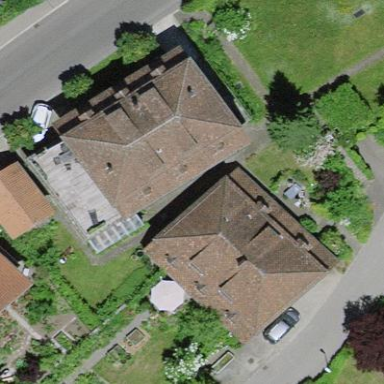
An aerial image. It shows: Residential building.